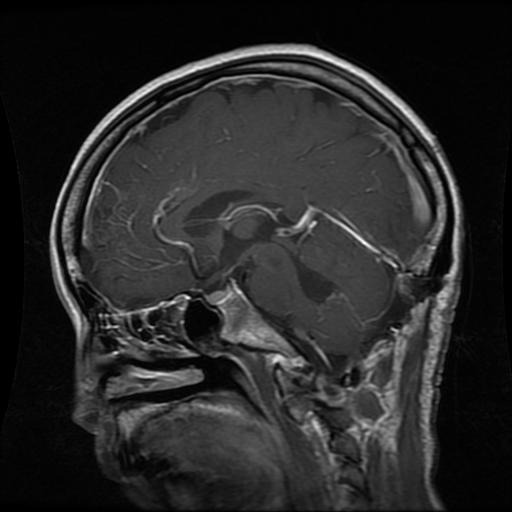
Label: glioma